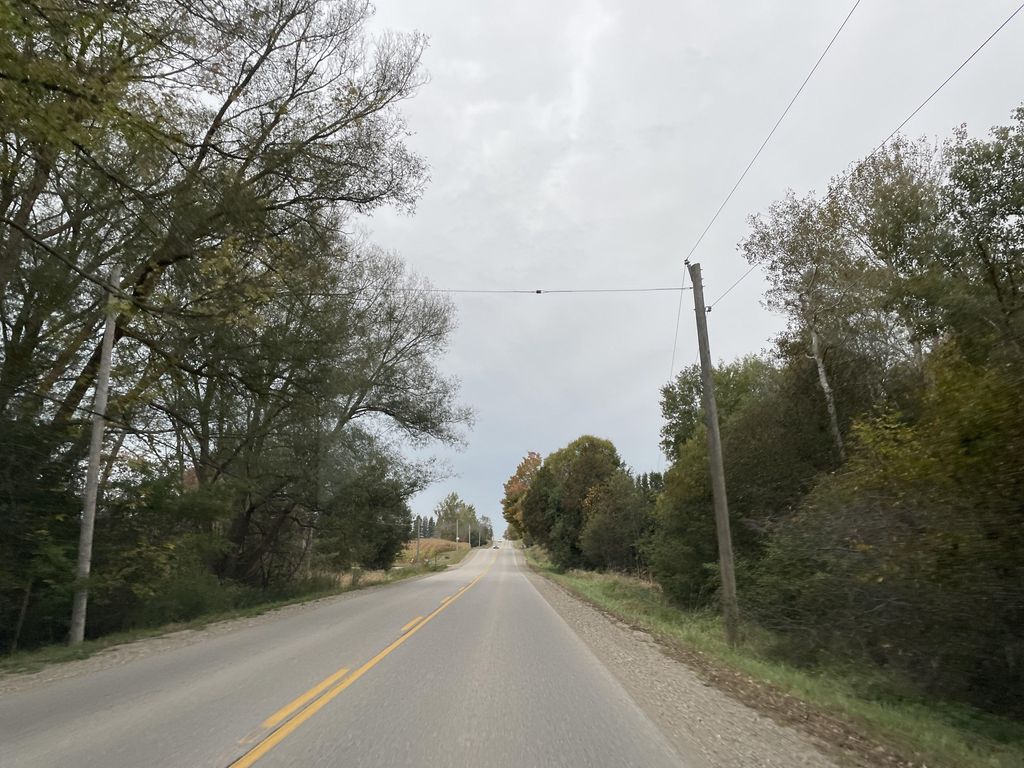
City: kitchener-waterloo